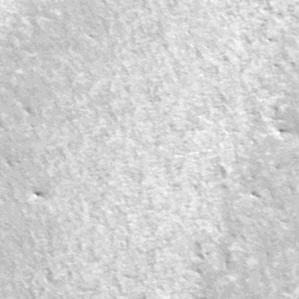
Label: frost